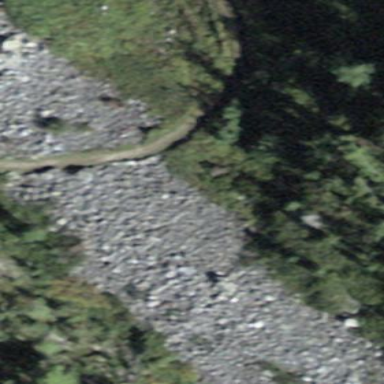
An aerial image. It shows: Natural scree.